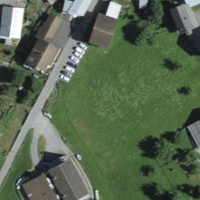
EUNIS habitat code: 24
Species observed at this site:
Motacilla alba
Hirundo rustica
Humulus lupulus